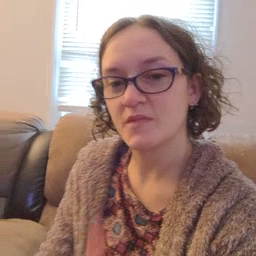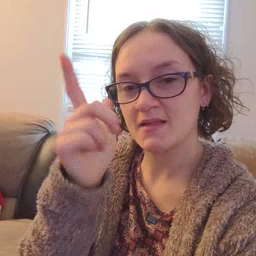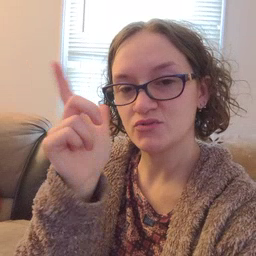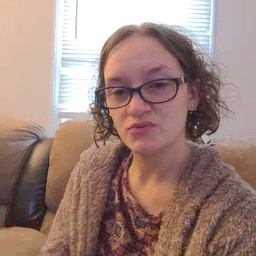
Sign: later